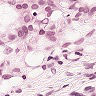
Metastatic tissue present: yes